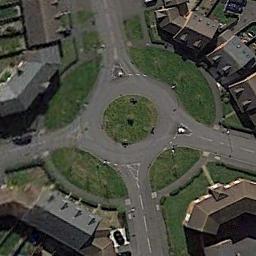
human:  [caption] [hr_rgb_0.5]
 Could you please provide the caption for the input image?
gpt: The roundabout is on the grass next to buildings .

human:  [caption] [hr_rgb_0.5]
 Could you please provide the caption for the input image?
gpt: The roundabout is surrounded by grass .

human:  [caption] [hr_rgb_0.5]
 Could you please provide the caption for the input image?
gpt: The roundabout with four exits and entrances is surrounded by some houses and a lawn is in the middle of the roundabout .

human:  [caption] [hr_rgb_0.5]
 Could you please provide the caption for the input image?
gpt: There are several moving vehicles on the road at the roundabout, Many buildings and some trees and a few lawns around the roundabout .

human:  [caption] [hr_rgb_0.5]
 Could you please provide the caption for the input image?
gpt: There are some buildings and green lawns beside the roundabout .